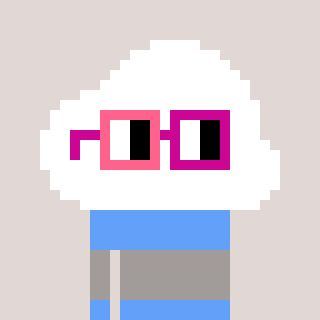
a pixel art character with square pink and red glasses, a cloud-shaped head and a blue-colored body on a warm background